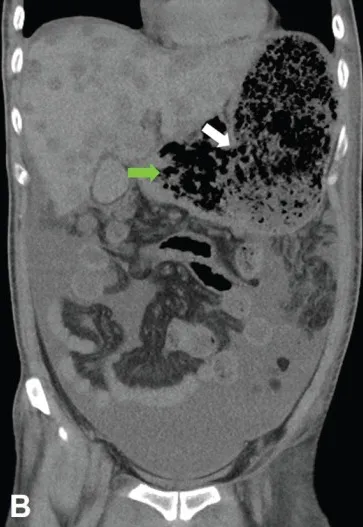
CT scan of the abdomen, coronal view. B. July 3, 2019. White arrow: gastric perforation site. Green arrow: Necrotising tumour lysis simulating emphysematous pancreatitis.
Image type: radiology (ct)